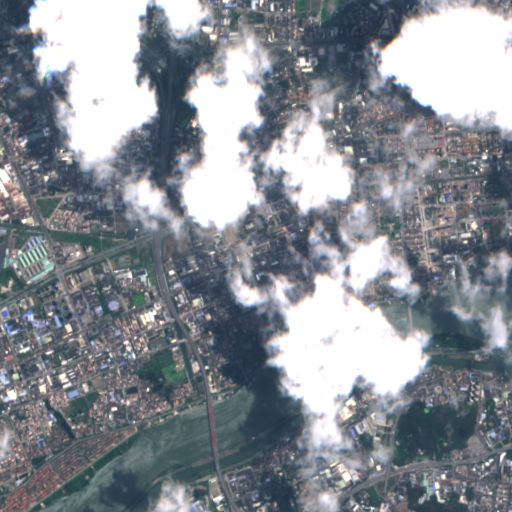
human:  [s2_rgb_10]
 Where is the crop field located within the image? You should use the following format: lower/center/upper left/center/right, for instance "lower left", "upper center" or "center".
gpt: The crop field is located in the upper center of the image.
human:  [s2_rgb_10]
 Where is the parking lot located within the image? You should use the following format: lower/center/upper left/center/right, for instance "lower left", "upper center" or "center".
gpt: The parking lot is located in the upper right of the image.
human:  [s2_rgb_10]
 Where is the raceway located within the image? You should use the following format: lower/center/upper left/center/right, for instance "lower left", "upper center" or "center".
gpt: The raceway is located in the center right of the image.
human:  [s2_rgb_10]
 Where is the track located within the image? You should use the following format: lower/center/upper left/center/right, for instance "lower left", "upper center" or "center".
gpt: The track is located in the center right of the image.
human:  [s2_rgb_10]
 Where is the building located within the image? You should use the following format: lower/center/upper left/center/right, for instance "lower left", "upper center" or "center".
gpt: There is no building in the image.